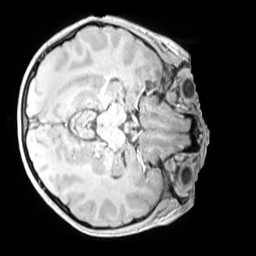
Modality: MP2RAGE
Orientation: axial
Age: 9
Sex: male
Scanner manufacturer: siemens
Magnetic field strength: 3 T
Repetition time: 4 s
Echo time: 0.00303 s